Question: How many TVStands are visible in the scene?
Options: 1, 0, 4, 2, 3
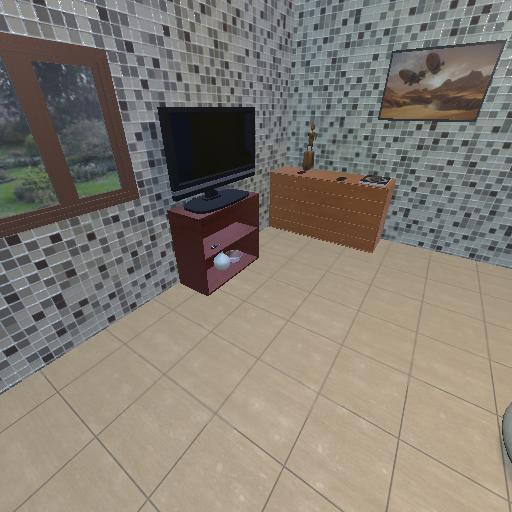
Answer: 1